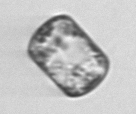
Label: Lauderia_annulata